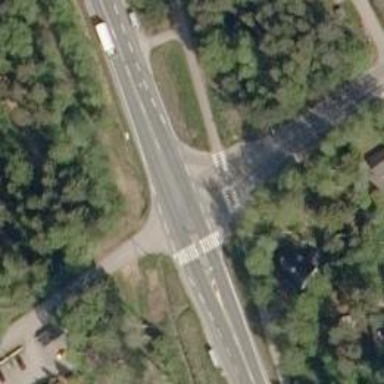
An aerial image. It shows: Uncontrolled crossing with pedestrian island.